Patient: sex F, age 76
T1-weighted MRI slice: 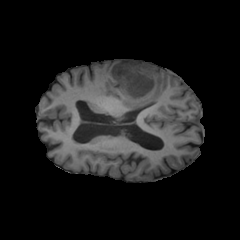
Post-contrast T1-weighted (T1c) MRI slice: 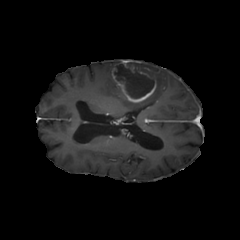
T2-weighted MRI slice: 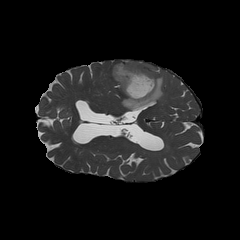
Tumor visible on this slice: yes
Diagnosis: Glioblastoma, IDH-wildtype
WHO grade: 4